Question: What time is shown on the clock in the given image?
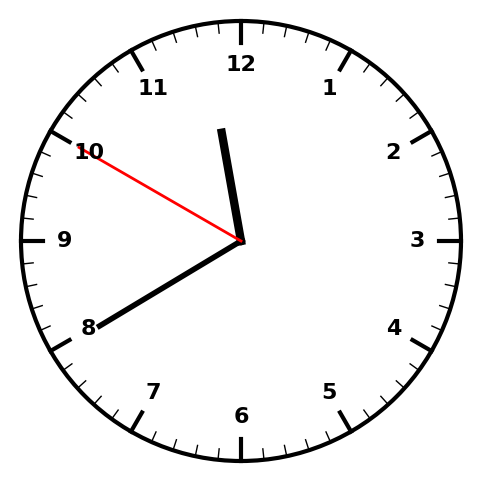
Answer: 11:39:50